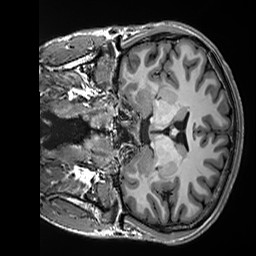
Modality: T1w
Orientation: coronal
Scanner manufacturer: siemens
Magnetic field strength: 3 T
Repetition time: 2.5 s
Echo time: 0.00299 s